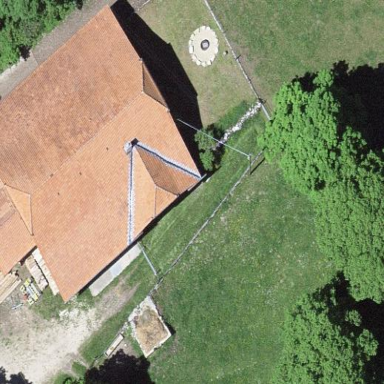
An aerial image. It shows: Farm building.